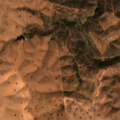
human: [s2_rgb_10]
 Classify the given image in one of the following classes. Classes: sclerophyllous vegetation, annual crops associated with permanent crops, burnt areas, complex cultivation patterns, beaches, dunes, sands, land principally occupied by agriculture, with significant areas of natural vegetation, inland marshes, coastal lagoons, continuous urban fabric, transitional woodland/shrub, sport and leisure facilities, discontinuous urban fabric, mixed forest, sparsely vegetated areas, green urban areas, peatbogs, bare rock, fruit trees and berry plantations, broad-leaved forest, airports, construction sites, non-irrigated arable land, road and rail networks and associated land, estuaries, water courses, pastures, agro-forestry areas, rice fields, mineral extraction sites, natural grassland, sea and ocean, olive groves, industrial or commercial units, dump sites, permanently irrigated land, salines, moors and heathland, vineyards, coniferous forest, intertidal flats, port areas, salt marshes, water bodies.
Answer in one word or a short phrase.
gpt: non-irrigated arable land, agro-forestry areas, broad-leaved forest, transitional woodland/shrub